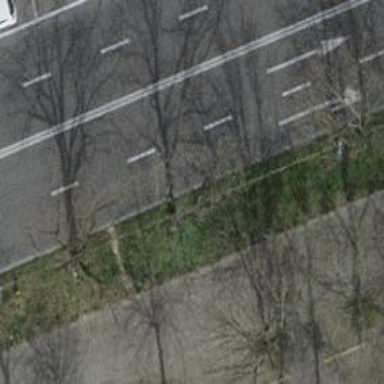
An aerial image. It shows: Avenue lined with trees.